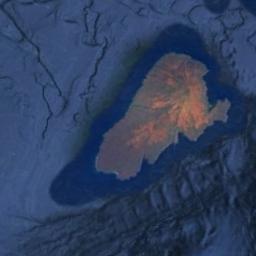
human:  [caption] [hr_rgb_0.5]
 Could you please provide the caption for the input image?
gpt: The island is surrounded by water .

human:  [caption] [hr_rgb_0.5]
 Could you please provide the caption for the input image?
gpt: The irregularly shaped island is surrounded by blue water and there are red mountains on the island .

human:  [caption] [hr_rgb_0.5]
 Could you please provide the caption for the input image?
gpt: The island has rugged terrain and some ups and downs are on the ocean floor .

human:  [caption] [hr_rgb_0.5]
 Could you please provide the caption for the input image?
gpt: The island is cool like a girl in a skirt .

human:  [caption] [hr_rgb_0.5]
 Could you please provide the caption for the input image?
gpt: The brown and blue island is on a blue sea .